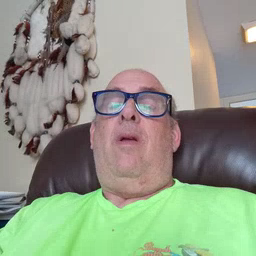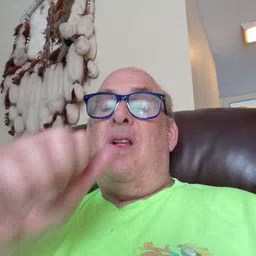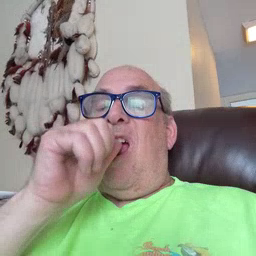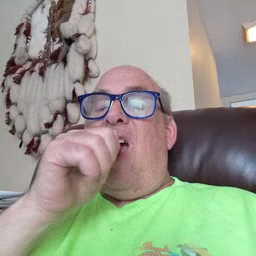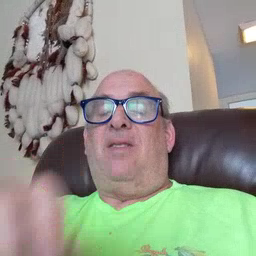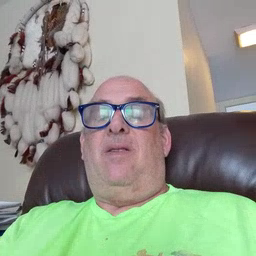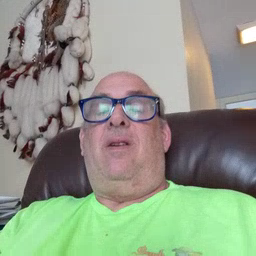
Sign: nuts